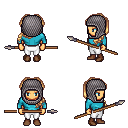
a pixel art fantasy rpg character, female body template, human, tanned skin, teal long-sleeve shirt, white pants, light blonde princess hairstyle, chain hood, brown shoes, spear, four views (front, back, left, right), 2x2 character sprite sheet, small pixel art, hard edges, no anti-aliasing